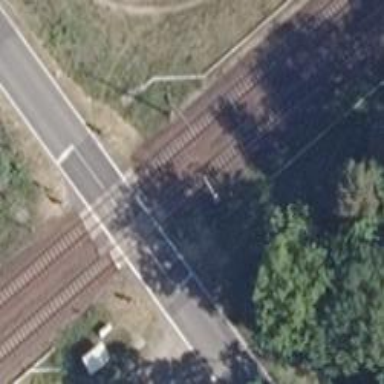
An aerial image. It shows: Catenary mast for power lines.